Question: I'm learning to use ImageMagick, but I'm having trouble when I try to generate an image like the example below:

And for that, I'm using the following code:
'''
convert original.jpg -size 460x caption:'This is a multiline caption, This is a multiline caption, This is a multiline caption.' result.jpg
'''
This command generated two separate images, one with just the title. Can you help me?
---
I'm using RubyOnRails with ImageMagick, but you can suggest examples with MiniMagick or Rmagick. Thanks.
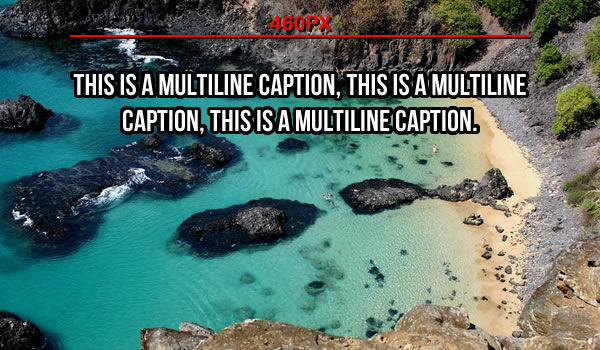
Answer: This works in php and I can not see why it will not work o RubyOnRails:
'''
convert original.jpg -size 460x -background transparent -fill black -pointsize 40 caption:'This is a multiline caption, This is a multiline caption, This is a multiline caption.' -gravity center -composite result.jpg
'''